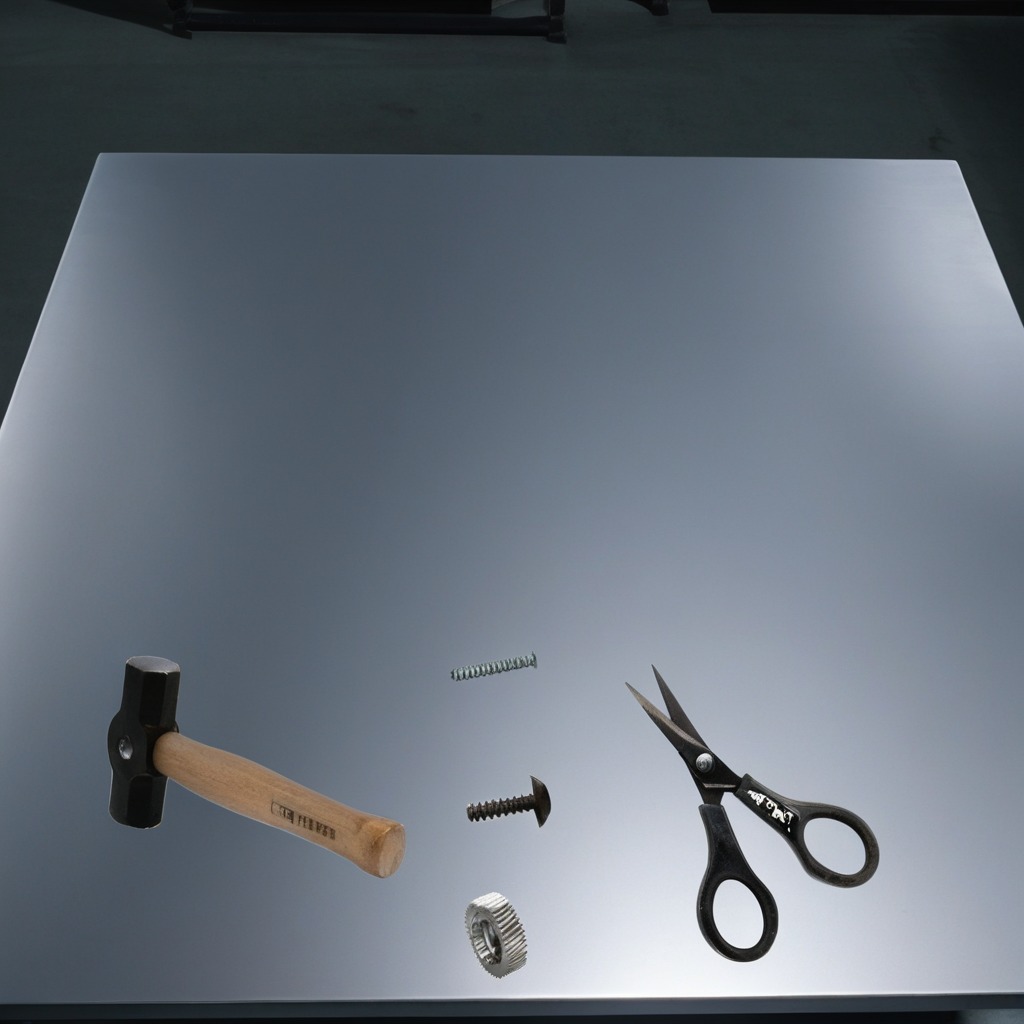
A steel gear with teeth, a metal machine screw, a hammer, a coiled metal spring, and a pair of scissors are lying on the tabletop.